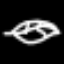
Label: leaf